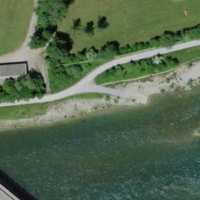
EUNIS habitat code: 53
Species observed at this site:
Allium ursinum
Stachys recta
Prunus spinosa
Melilotus albus
Primula veris